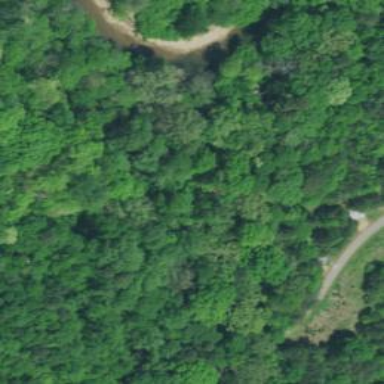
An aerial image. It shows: Path leading to bridge.